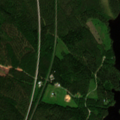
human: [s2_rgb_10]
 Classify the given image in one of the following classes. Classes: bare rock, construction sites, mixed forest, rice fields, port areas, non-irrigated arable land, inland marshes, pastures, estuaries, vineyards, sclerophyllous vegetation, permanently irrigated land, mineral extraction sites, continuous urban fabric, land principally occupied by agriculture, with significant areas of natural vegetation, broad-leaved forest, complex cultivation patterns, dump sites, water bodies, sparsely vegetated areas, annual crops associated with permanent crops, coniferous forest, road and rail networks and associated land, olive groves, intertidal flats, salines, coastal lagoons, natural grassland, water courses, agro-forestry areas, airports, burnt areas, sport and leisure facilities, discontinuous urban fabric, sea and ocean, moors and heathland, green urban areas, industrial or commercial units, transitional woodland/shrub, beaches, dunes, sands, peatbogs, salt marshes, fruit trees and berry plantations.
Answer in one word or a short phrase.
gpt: coniferous forest, mixed forest, water bodies